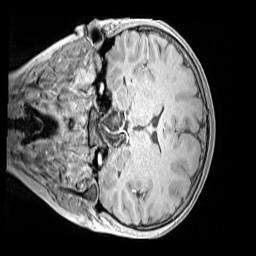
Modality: MP2RAGE
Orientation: coronal
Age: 11
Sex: female
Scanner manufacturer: siemens
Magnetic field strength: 3 T
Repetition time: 4 s
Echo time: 0.00299 s